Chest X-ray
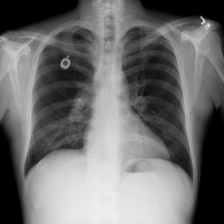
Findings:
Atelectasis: negative
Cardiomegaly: negative
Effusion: negative
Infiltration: negative
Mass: negative
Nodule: negative
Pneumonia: negative
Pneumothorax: negative
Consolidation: negative
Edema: negative
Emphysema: negative
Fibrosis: negative
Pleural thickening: negative
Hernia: negative